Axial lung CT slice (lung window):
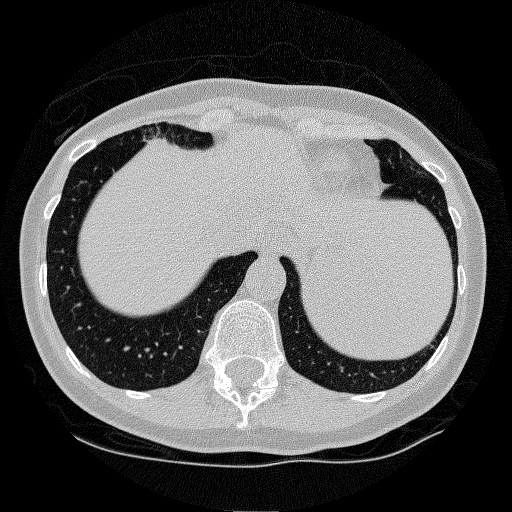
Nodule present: no